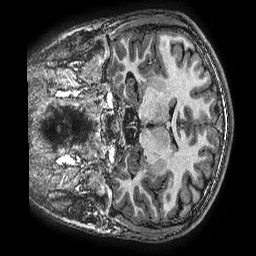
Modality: T1w
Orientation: coronal
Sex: male
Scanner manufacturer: ge
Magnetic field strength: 3 T
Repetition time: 0.00766 s
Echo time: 0.003476 s